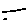
Label: line